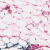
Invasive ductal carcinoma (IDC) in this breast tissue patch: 0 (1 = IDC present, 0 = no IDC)